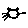
Label: cat